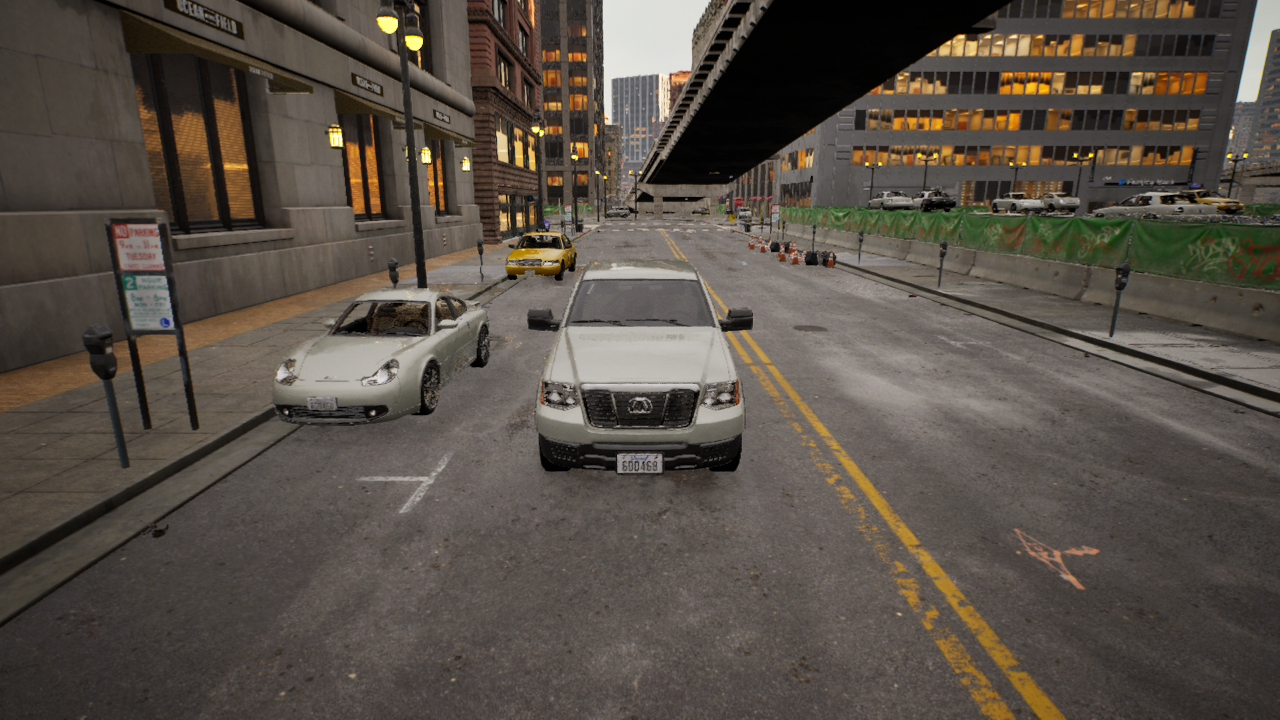
Venue: downtown
Lighting: golden hour
Vehicle rig: pickup